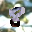
Label: 8